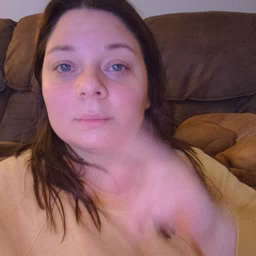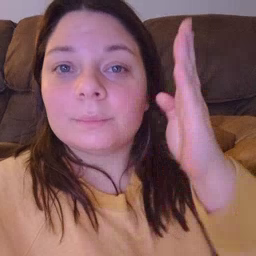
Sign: person